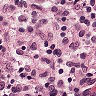
Metastatic tissue present: no